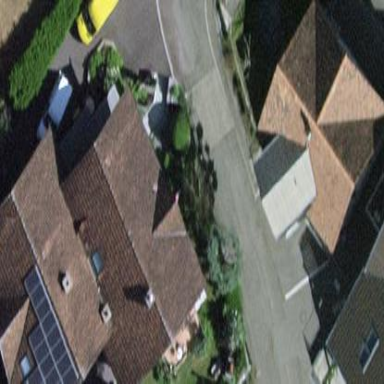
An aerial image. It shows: Semidetached house.